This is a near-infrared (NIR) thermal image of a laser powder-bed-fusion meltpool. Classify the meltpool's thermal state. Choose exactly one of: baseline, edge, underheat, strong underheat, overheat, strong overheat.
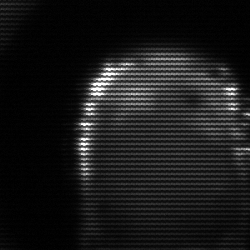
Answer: baseline